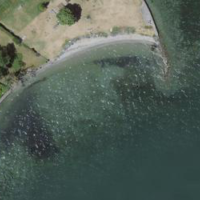
EUNIS habitat code: 14
Species observed at this site:
Anas platyrhynchos
Cygnus olor